Field crop: maize
Growth stage: 2
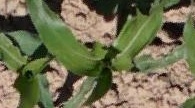
Species: maize